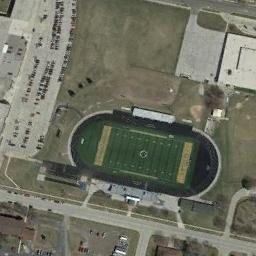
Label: ground_track_field